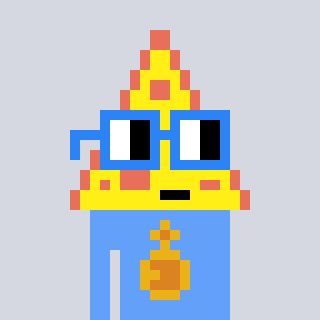
a pixel art character with square blue glasses, a pizza-shaped head and a blue-colored body on a cool background